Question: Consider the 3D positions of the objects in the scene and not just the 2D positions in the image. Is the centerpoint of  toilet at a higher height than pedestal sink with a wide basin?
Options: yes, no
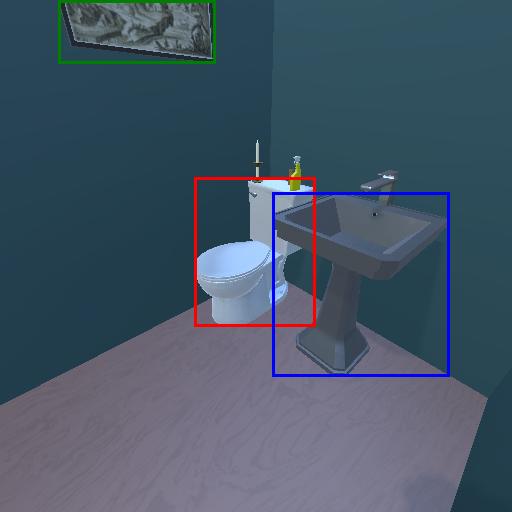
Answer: yes